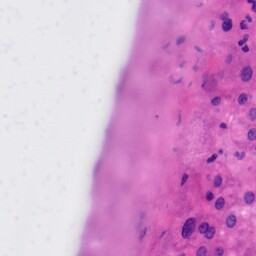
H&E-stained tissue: Liver